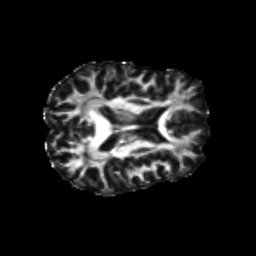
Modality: FA
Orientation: axial
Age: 38
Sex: female
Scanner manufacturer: siemens
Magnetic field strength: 3 T
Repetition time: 8.6 s
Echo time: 0.095 s